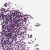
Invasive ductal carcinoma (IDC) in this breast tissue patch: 0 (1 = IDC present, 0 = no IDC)